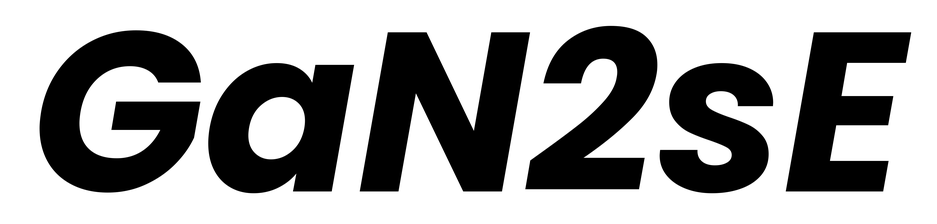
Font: Poppins-BoldItalic